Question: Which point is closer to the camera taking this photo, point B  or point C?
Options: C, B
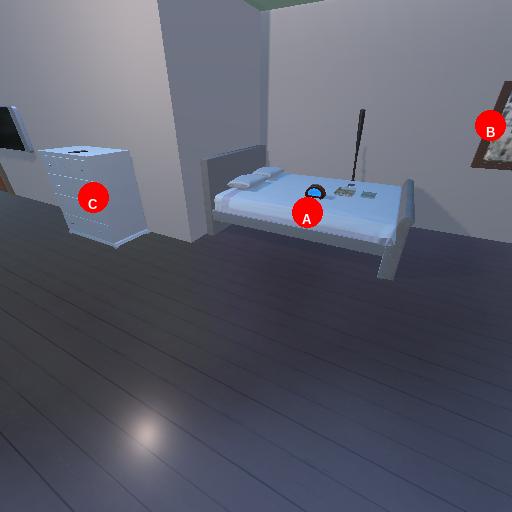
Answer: C